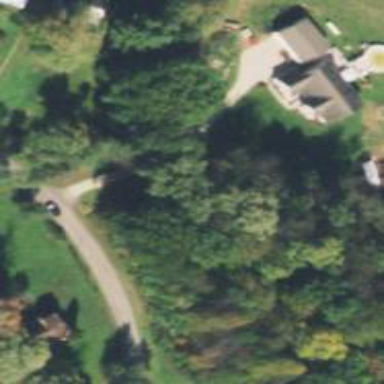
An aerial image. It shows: Driveway.